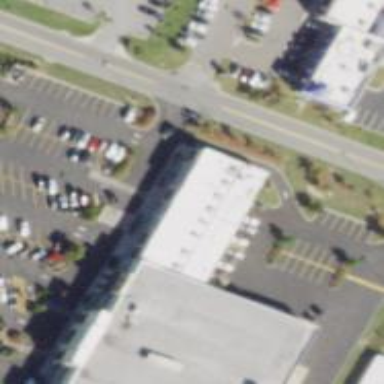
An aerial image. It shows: Post office.